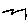
Label: zigzag